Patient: sex M, age 66
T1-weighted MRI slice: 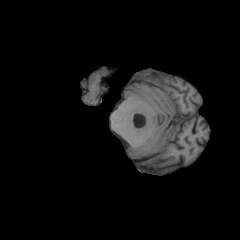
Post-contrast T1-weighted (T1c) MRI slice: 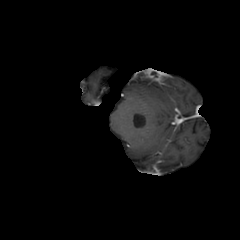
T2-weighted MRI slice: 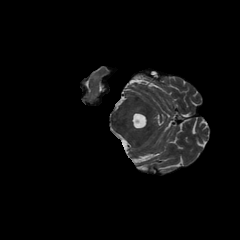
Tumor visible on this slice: no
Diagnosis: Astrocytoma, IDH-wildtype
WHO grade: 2